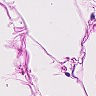
Metastatic tissue present: no